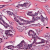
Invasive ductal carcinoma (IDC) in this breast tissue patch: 1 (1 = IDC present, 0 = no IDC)